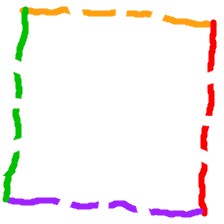
Shape: square